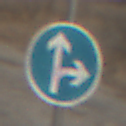
Verkehrszeichen: VorgeschriebeneFahrtrichtungGeradeausOderRechts
Umgebung: Outdoor, RoadRail
Tageszeit: SunriseSunset
Wetter: PartlyCloudy
Licht: Natural
Jahreszeit: NotSpecified
Kontrast: LowContrast